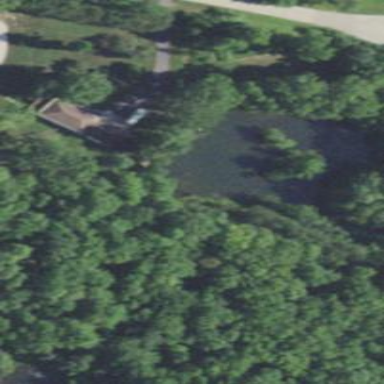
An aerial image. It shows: Serene pond surrounded by nature.